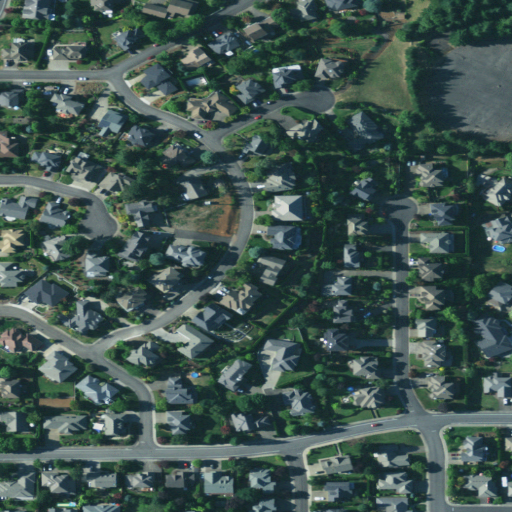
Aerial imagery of mountain in Oregon named Chapman Hill containing medium intensity development, low intensity development, high intensity development, and open development